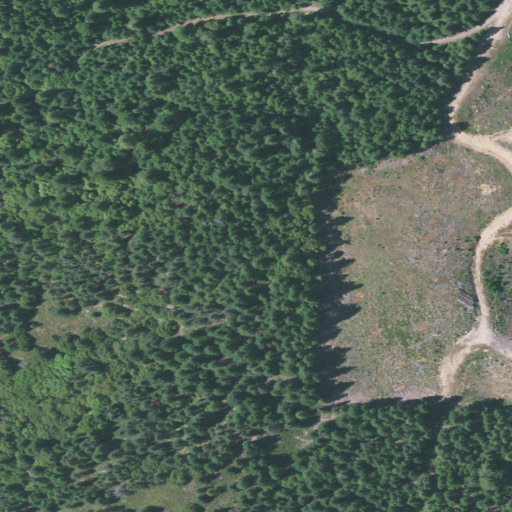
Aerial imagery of mountain in Oregon named White Rock Mountain containing evergreen forest, shrub, and grassland